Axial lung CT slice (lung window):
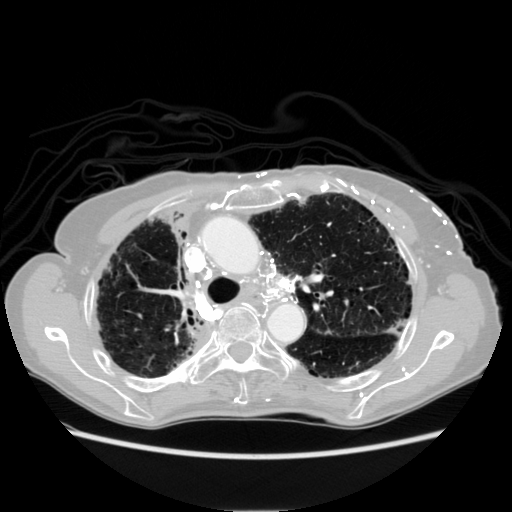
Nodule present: no